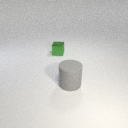
small green metal cube behind large gray rubber cylinder